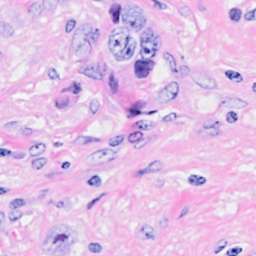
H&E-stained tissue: Breast